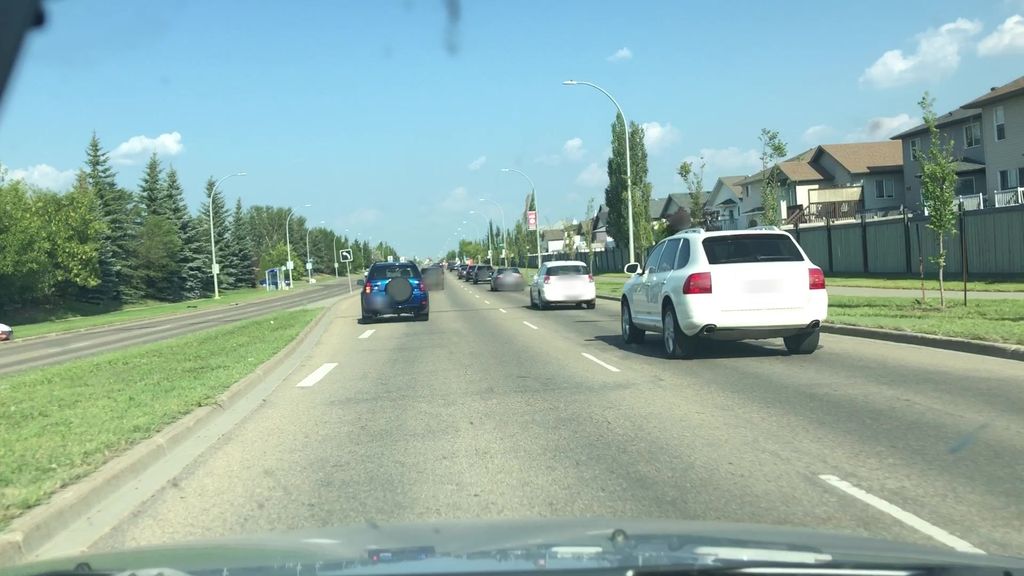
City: edmonton